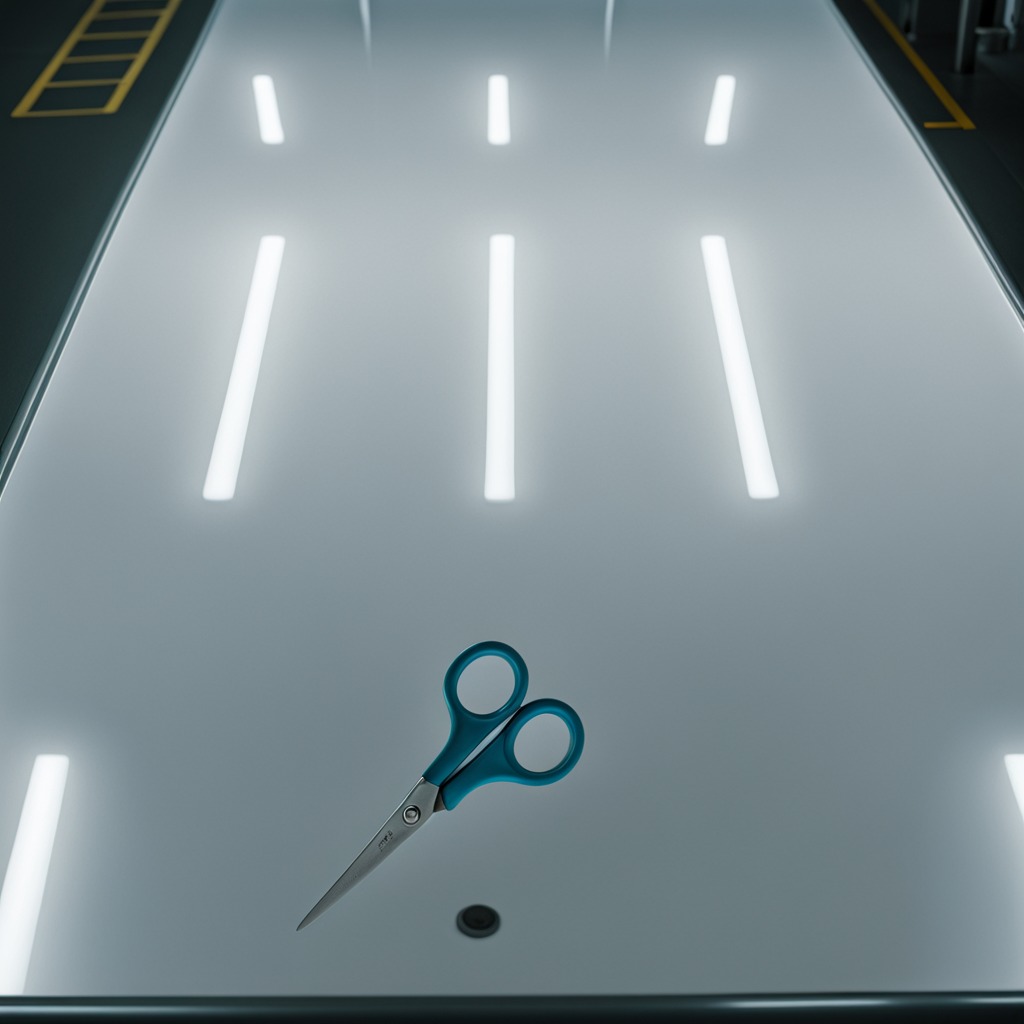
A scissor lying on a high-gloss table in a ship maintenance bay industrial lighting.